如图，$\angle MON = 45^\circ$，点 $A$、$B$ 分别在射线 $OM$、射线 $ON$ 上运动，四边形 $ABCD$ 是矩形，且 $AB = 2$，$AD = 1$，则 $OD$ 的最大值为（    ）

A. $\sqrt{2}+\sqrt{5}$ \quad B. $2\sqrt{2}+1$ \quad C. $\sqrt{2}+\sqrt{3}$ \quad D. 无最大值
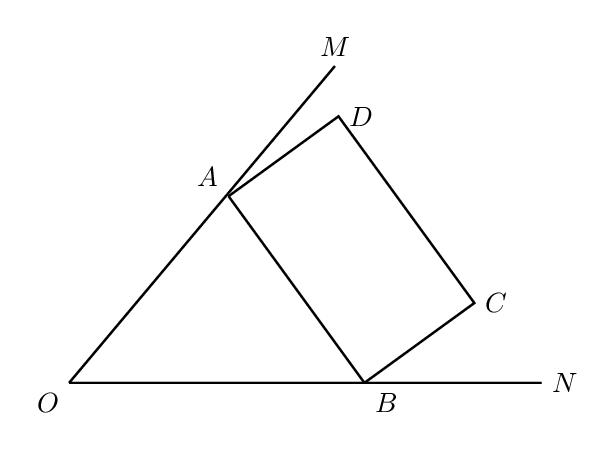
【解答】
\raggedright
\fontsize{12}{14}\selectfont
\color{black}
\noindent【答案】A
\noindent【分析】首先判断出点 $O$ 在经过点 $A$，$B$ 的圆 $E$ 上，求出圆的半径，过 $E$ 作 $EG \perp AB$ 于 $G$ 并延长，与 $CD$ 交于点 $F$，利用矩形的判定和性质和勾股定理求出 $DE$，分析得出当 $O$，$E$，$D$ 三点共线时，$OD$ 最大，求出 $OE + DE$ 即可.
\noindent【详解】解：$\because \angle MON = 45^\circ$，$AB = 2$，
$\therefore$ 点 $O$ 在经过点 $A$，$B$ 的圆 $E$ 上，且 $\angle AEB = 90^\circ$，
$\therefore AE = BE = OE = \dfrac{AB}{\sqrt{2}} = \sqrt{2}$，即圆 $E$ 的半径为 $\sqrt{2}$，
过 $E$ 作 $EG \perp AB$ 于 $G$ 并延长，与 $CD$ 交于点 $F$，
$\therefore AG = BG = \dfrac{1}{2}AB = 1$，$EG = \dfrac{1}{2}AB = 1$，
$\because$ 四边形 $ABCD$ 是矩形，
$\therefore \angle DAG = \angle ADC = \angle AGF = 90^\circ$，
$\therefore$ 四边形 $ADFG$ 是矩形，
$\therefore AG = DF = 1$，$AD = FG = 1$，$\angle EFD = 90^\circ$，
$\therefore EF = EG + GF = 2$，
$\therefore DE = \sqrt{DF^2 + EF^2} = \sqrt{5}$，
当 $O$，$E$，$D$ 三点共线时，$OD$ 最大，且最大值为 $OE + DE = \sqrt{5} + \sqrt{2}$，
故选 A.

\noindent【点睛】本题考查了矩形的判定和性质，圆周角定理，等腰直角三角形的判定和性质，勾股定理，最短路径，本题属于运动型问题，解题时要用动态的眼光审题，动中有静，学会构造圆，利用圆的性质分析题意.
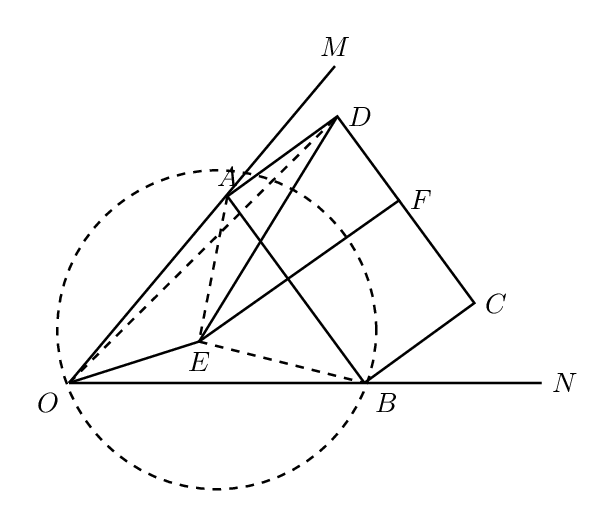